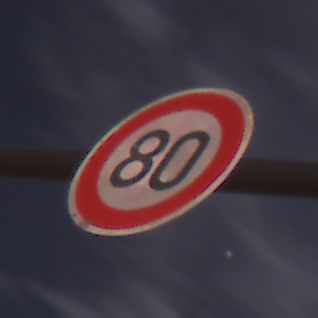
Verkehrszeichen: Geschwindigkeit80
Umgebung: Outdoor, Suburban
Tageszeit: Night
Wetter: PartlyCloudy
Licht: Artificial
Jahreszeit: NotSpecified
Kontrast: HighContrast